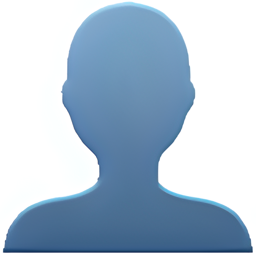
Name: bust in silhouette
Emoji: 👤
Group: People & Body
Sub-group: person-symbol